Current action and preconditions to check: trajectory_clear

Your task: For each precondition in the list above, predict whether it will hold at this action.

Consider the current scene as observed from the mobile robot's camera, and analyze the predicted future states of all dynamic agents (e.g., people, animals, vehicles, or any moving entities) within the NEXT SECOND.

IMPORTANT: Only answer "very likely" if you are absolutely certain—based on strong, clear evidence—that a dynamic agent will violate the precondition in the predicted future state. Do NOT answer "very likely" for unlikely, ambiguous, or low-probability risks.

Ask yourself for each precondition: Is there a high probability, with clear and convincing evidence, that the predicted future states of any dynamic agent will interfere with the predicted future state of the currently executing action within the NEXT SECOND, causing that precondition to fail?

Assess the risk level based on these predictions. Use "likely" or "very likely" if motions create a clear risk of interference.

Use "neutral" or "improbable" if agents are nearby but their predicted paths are clearly diverging or non-conflicting.

Failure Risk Categories: "very improbable", "improbable", "neutral", "likely", "very likely"

Answer Format: Output ONLY the probability_of_failure value from these categories: "very improbable", "improbable", "neutral", "likely", "very likely"

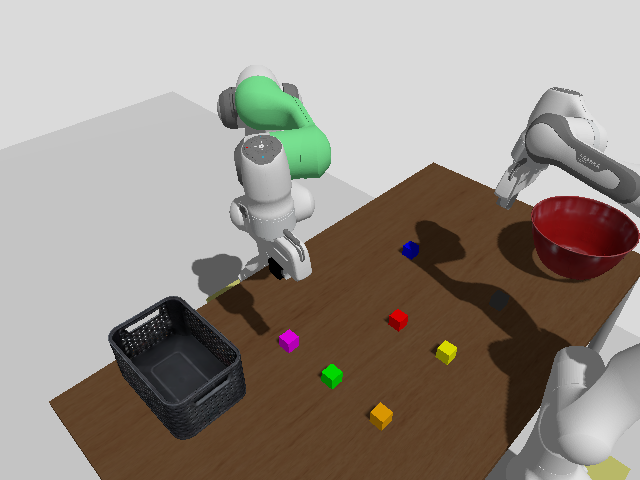

Answer: very improbable